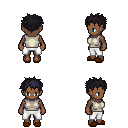
a pixel art fantasy rpg character, female body template, human, dark skin, white sleeveless shirt, white pants, raven bedhead hairstyle, brown slippers, four views (front, back, left, right), 2x2 character sprite sheet, small pixel art, hard edges, no anti-aliasing